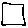
Label: square